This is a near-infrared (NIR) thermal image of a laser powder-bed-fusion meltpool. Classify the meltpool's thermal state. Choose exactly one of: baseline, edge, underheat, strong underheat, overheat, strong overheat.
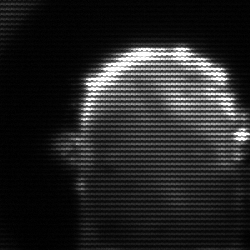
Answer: baseline